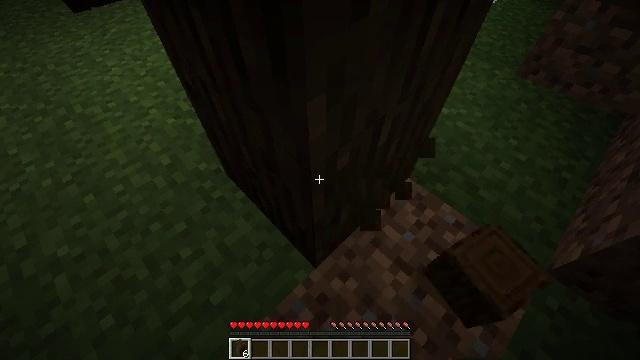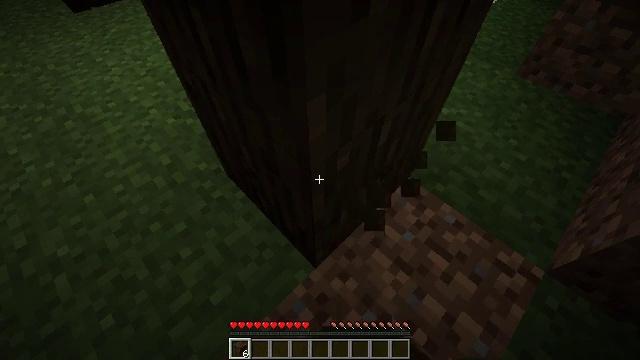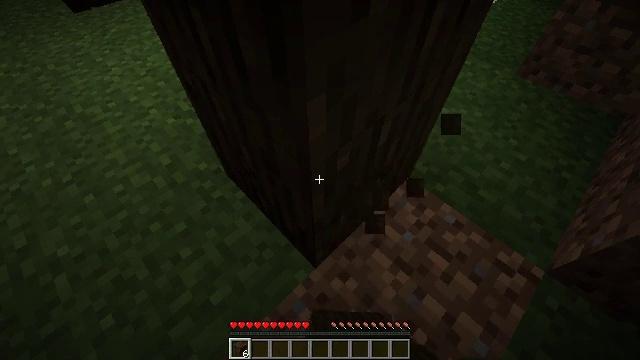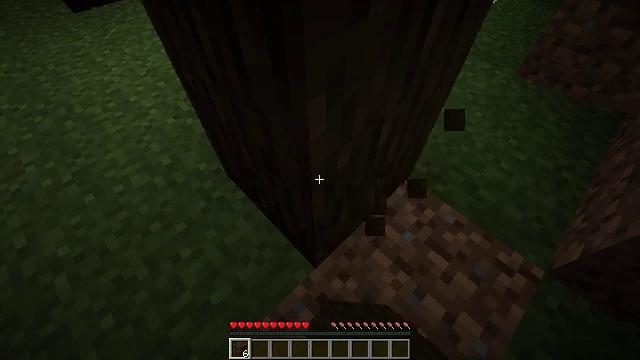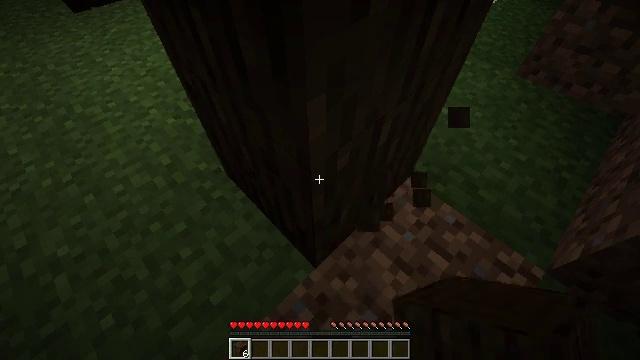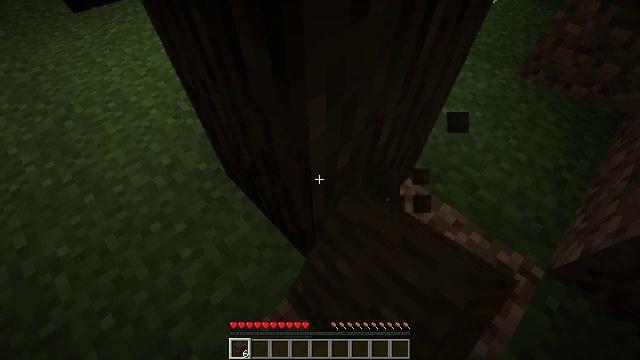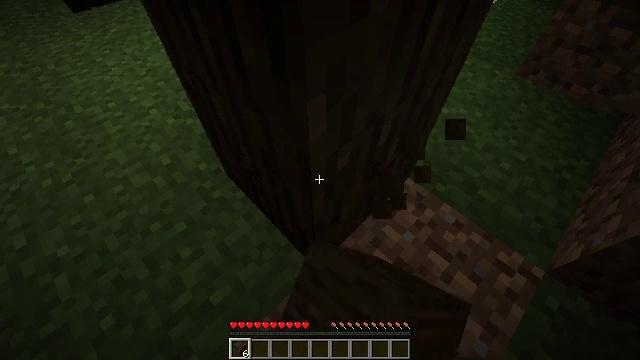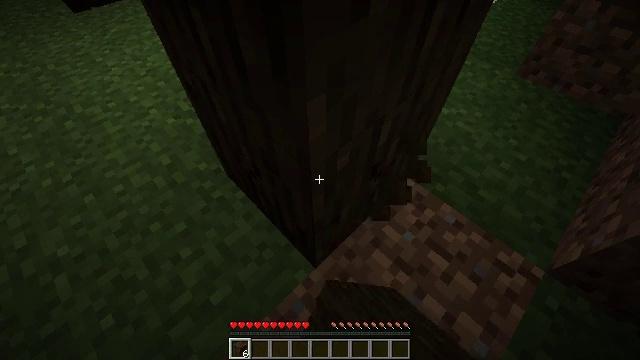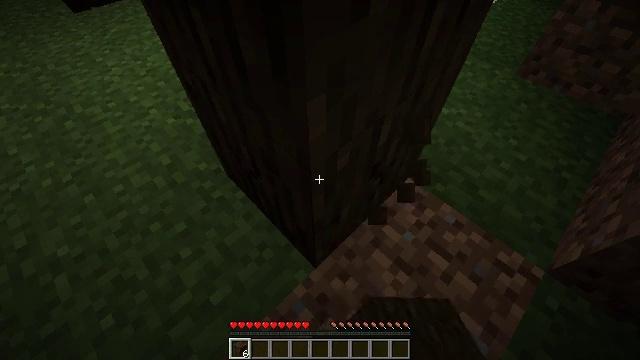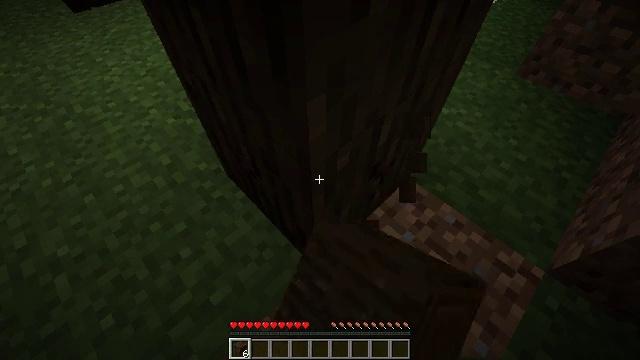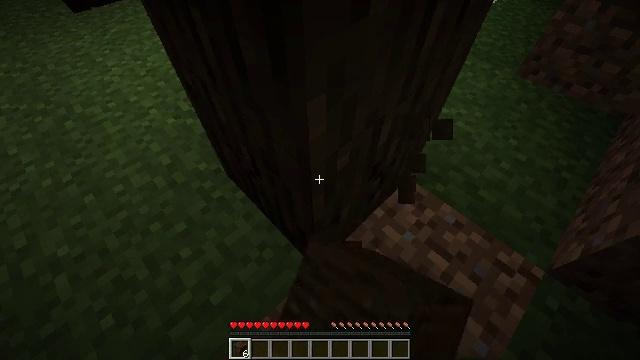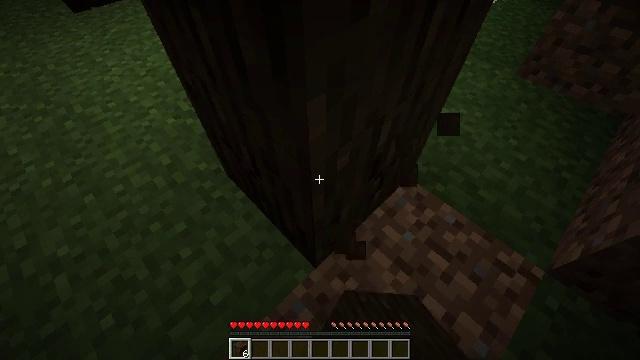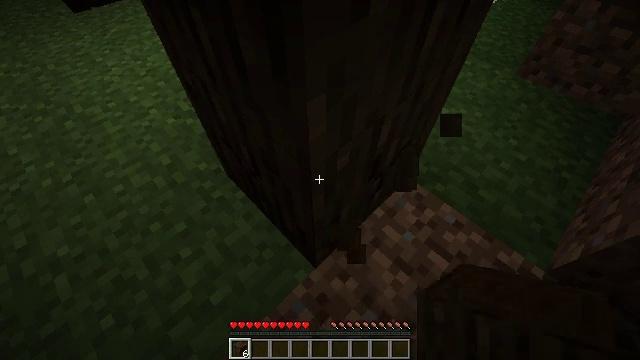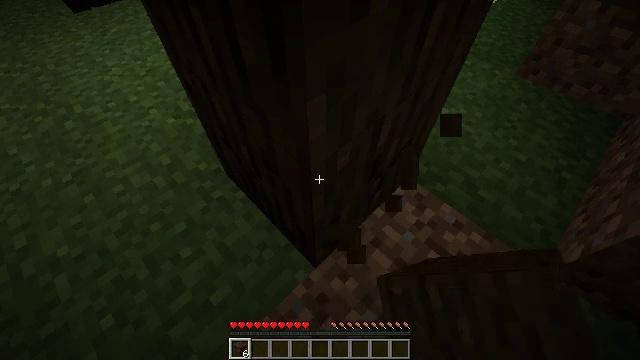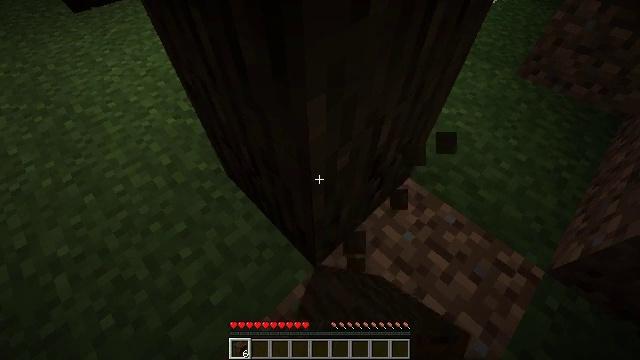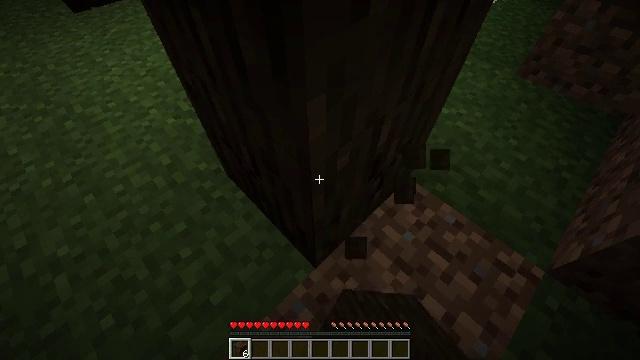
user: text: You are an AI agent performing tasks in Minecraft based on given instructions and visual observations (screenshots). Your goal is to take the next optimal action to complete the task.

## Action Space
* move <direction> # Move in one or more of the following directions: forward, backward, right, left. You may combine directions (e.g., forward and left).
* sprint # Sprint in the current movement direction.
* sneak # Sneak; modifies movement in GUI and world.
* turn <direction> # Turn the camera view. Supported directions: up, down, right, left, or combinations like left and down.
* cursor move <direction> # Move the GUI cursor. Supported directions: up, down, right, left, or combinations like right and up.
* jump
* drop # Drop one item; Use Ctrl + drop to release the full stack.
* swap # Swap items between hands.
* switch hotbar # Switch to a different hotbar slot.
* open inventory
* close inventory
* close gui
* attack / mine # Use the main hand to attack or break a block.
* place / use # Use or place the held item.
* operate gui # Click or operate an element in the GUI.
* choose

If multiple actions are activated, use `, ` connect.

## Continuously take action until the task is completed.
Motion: motion action
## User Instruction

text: Break the dark oak log in the forest.
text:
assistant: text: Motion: attack / mine
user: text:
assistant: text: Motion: attack / mine
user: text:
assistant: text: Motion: attack / mine
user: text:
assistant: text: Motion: attack / mine
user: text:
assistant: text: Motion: attack / mine
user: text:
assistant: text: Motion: attack / mine
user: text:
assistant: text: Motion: attack / mine
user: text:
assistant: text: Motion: attack / mine
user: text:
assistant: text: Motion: attack / mine
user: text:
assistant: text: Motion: attack / mine
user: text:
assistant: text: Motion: attack / mine
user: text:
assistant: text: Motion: attack / mine
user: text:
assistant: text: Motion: attack / mine
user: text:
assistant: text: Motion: attack / mine
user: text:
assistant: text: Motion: attack / mine
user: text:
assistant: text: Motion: attack / mine
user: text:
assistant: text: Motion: attack / mine
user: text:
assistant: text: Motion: attack / mine
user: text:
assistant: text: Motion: attack / mine
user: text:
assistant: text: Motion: attack / mine
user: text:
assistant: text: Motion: attack / mine
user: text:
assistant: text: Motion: attack / mine
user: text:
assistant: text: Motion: attack / mine
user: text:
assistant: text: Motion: attack / mine
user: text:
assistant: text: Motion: attack / mine
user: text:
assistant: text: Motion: attack / mine
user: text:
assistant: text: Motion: attack / mine
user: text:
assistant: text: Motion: attack / mine
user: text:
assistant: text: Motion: attack / mine
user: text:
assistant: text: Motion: attack / mine